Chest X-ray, PA view. Patient: 50 years old, sex M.
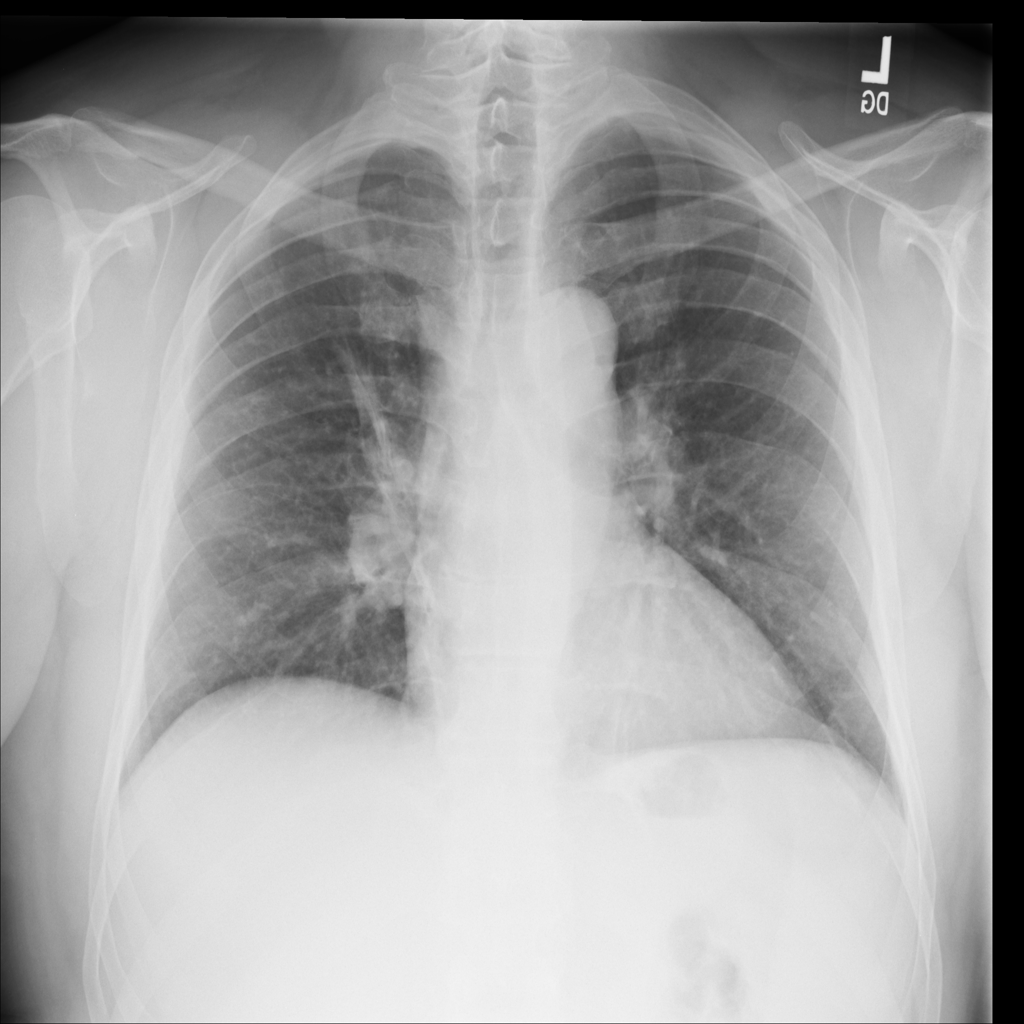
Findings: Atelectasis